Question: I have a listview in <URL>
I try to change icon from right to left of a item with 'data-iconpos="left"' but it's not working.
how to do that thanks

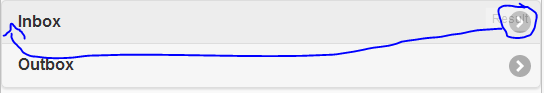
Answer: I guess data-iconpos is no longer supported in 1.4.
You can use CSS:
'''
<ul data-role="listview" data-inset="true" data-divider-theme="a">
<li class="iconLeft"><a href="#">Inbox</a></li>
<li><a href="#">Outbox</a></li>
</ul>
.iconLeft a{
padding-left: 2.5em !important;
padding-right: 1em !important;
}
.iconLeft a:after{
right: auto;
left: 9px;
transform: scaleX(-1);
}
'''
> Updated <URL>